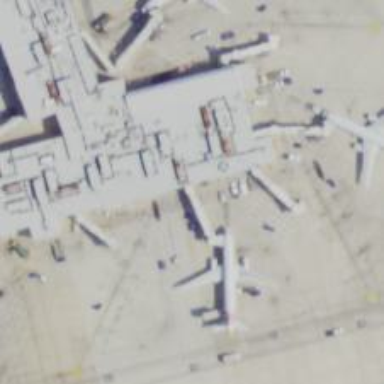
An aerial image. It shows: Airport gate.